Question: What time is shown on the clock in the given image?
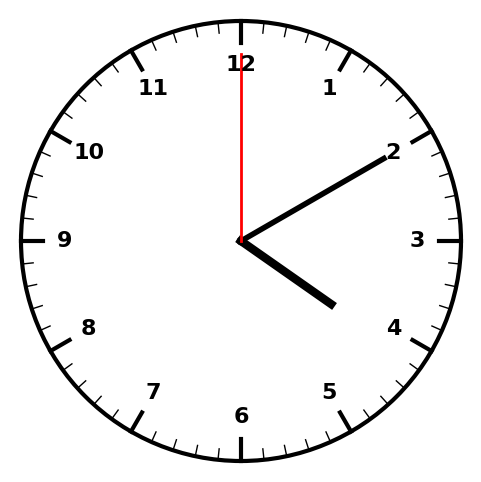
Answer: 04:10:00